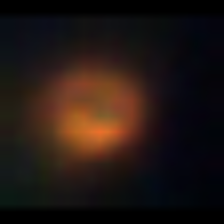
Taxon: NanoPlankton
Group: Other